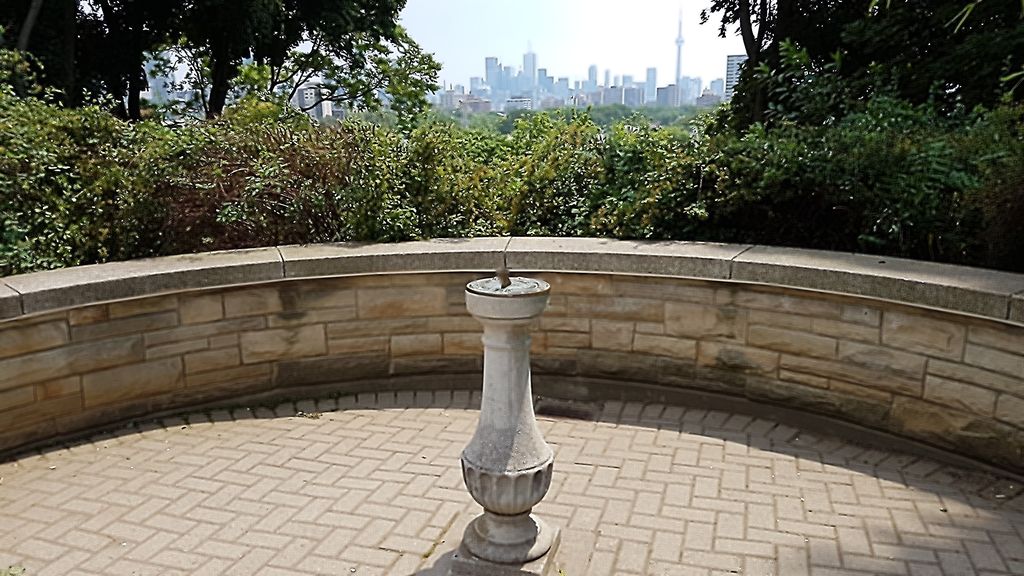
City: toronto